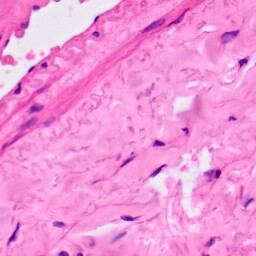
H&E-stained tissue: Lung